Question: I have 3 servers,serverA,serverB,serverC,Now in the serverC,some request from serverB is by processed,and then,I don't know what is the result(response),if it's resultA,I want give the resultA to the serverA as a request,else give the serverB.
so what I can do something in the serverC's controller,or there is something wrong in the desgin.
Please tell me what I should to do,Thanks.

This is my code.
serverA
'''
@RestController
public class ControllerA {
@RequestMapping(value = "/methodA", consumes = MediaType.APPLICATION_JSON_UTF8_VALUE)
public ResponseEntity<String> methodA(@RequestBody String something) {
// some process
return null;
}
'''
serverB
'''
@RestController
public class ControllerB {
@RequestMapping(value = "/methodB", consumes =MediaType.APPLICATION_JSON_VALUE)
public ResponseEntity<String> methodB(@RequestBody String something) {
// some process
return null;
}
'''
serverC
'''
@RestController
public class ControllerC {
public ResponseEntity<String> methodC(@RequestBody String someReq) {
if (checkPam(someReq)) {
**// I want to call the ControllerA in serverA.**
}else {
**// I want to call the ControllerB in serverB.**
}
return null;
}
'''
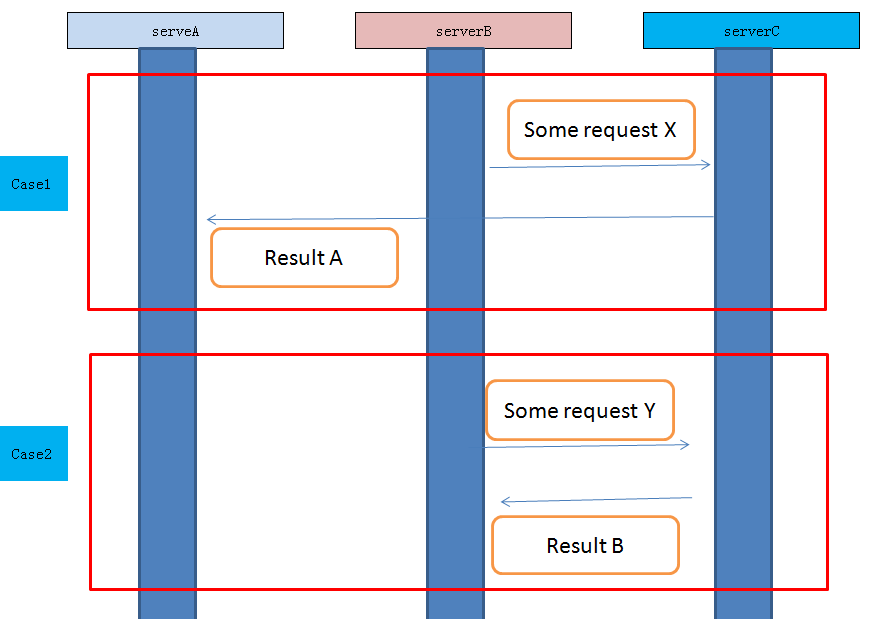
Answer: You can simply Use RestTemplate:
'''
@RestController
public class ControllerC {
public ResponseEntity<String> methodC(@RequestBody String someReq) {
RestTemplate restTemplate = new RestTemplate();
if (checkPam(someReq)) {
String fooResourceUrl
= "http://path-to-server-a/path-to-service-a";
ResponseEntity<String> response
= restTemplate.getForEntity(fooResourceUrl , String.class);
}else {
String fooResourceUrl
= "http://path-to-server-b/path-to-service-b";
ResponseEntity<String> response
= restTemplate.getForEntity(fooResourceUrl , String.class);
}
return null;
}
'''
As you can see, I instantiate RestTemplate object by new operator, you can also declare RestTemplate bean in your context and then autowire it in your controller class.